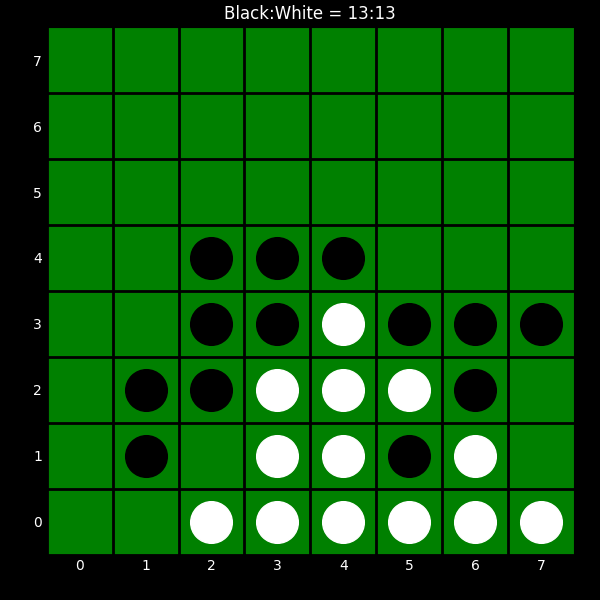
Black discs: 13
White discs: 13